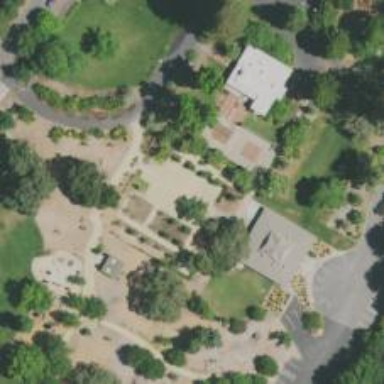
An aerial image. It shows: Park.